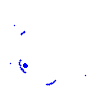
Particle: electron